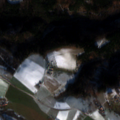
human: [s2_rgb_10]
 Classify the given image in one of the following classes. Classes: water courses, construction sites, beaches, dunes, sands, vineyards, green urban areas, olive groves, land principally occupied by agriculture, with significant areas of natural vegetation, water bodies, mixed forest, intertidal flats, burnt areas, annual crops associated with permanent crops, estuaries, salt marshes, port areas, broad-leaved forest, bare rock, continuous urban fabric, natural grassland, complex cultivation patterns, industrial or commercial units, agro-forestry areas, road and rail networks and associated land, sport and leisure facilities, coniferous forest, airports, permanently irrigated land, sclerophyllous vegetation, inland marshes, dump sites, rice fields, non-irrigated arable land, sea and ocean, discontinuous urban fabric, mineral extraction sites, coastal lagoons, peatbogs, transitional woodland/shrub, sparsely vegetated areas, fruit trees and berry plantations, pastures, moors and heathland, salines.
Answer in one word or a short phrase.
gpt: non-irrigated arable land, complex cultivation patterns, land principally occupied by agriculture, with significant areas of natural vegetation, mixed forest